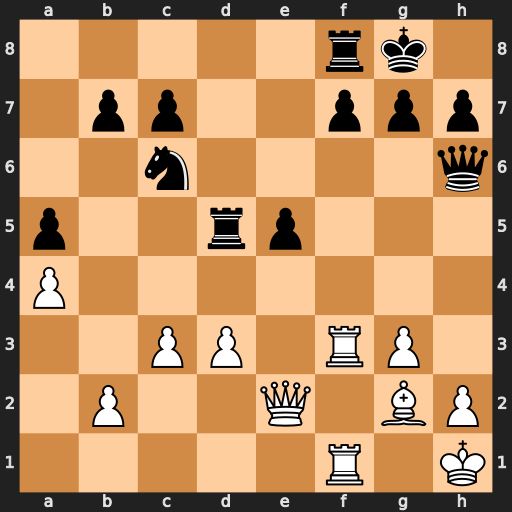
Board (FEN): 5rk1/1pp2ppp/2n4q/p2rp3/P7/2PP1RP1/1P2Q1BP/5R1K
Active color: w
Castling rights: -
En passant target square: -
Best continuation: Rxf7 Rxf7 Bxd5